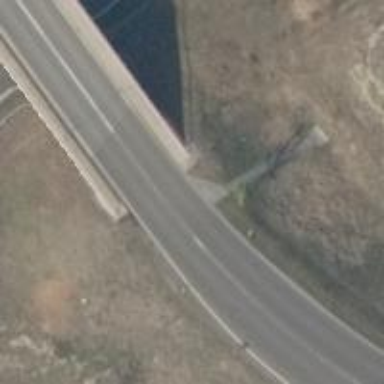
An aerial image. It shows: Tertiary road on bridge with asphalt surface.